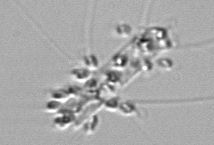
Label: Chaetoceros_didymus_TAG_external_flagellate